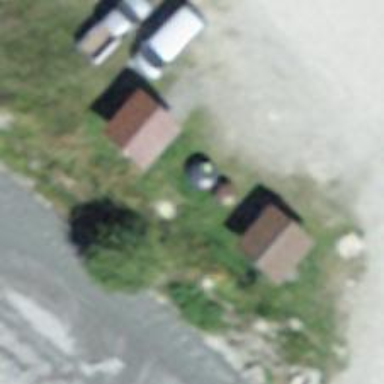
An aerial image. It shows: Toilets are available here.